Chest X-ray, PA view. Patient: 59 years old, sex F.
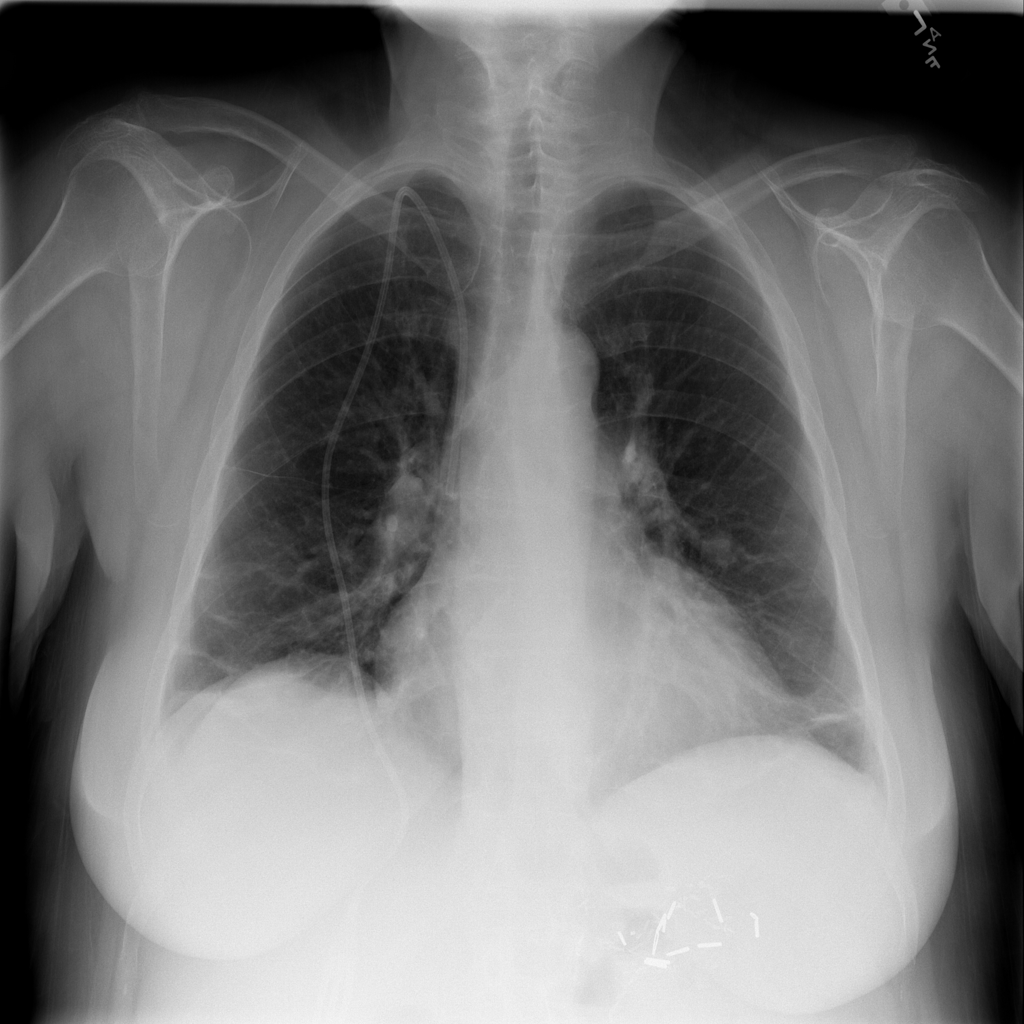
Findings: Atelectasis, Infiltration